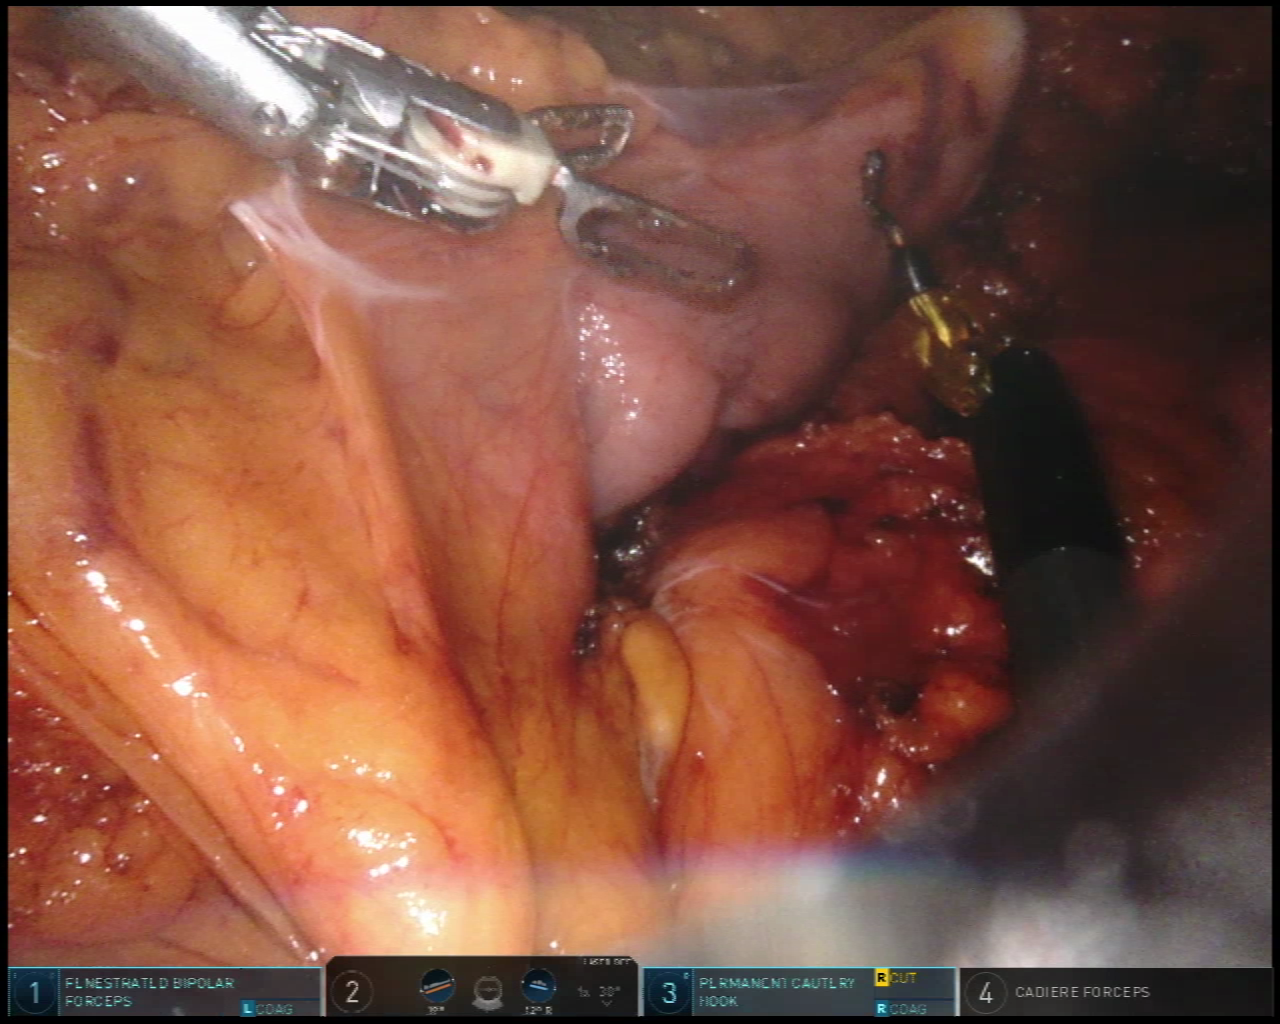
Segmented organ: stomach
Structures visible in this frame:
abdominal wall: no
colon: no
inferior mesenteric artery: no
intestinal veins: no
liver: no
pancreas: no
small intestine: no
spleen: no
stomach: yes
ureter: no
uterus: no
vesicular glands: no